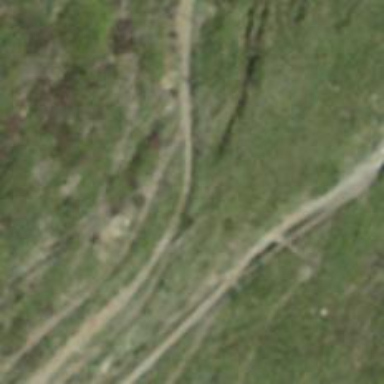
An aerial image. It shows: Path with excellent trail visibility.